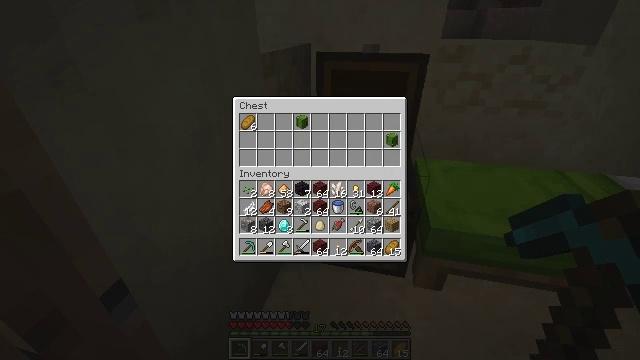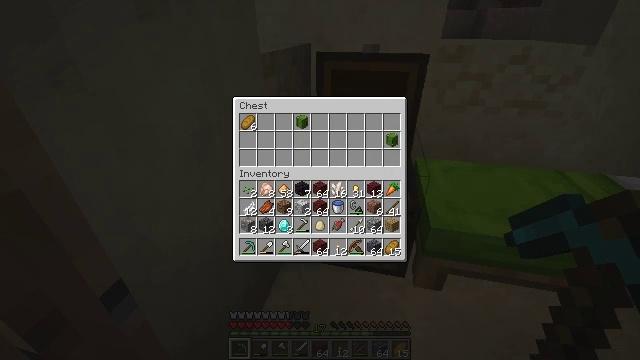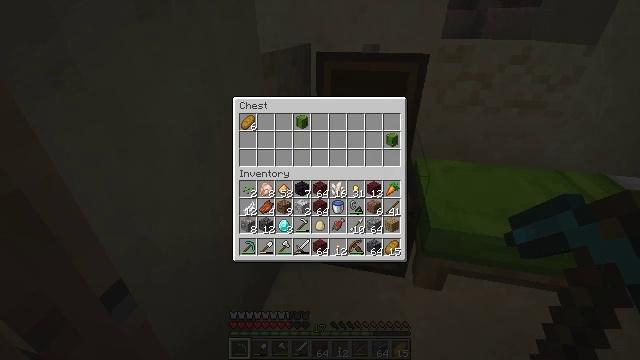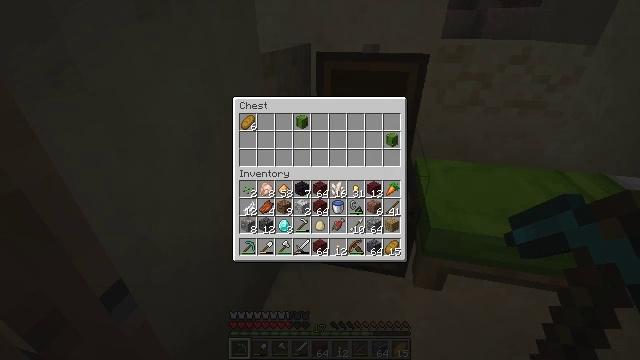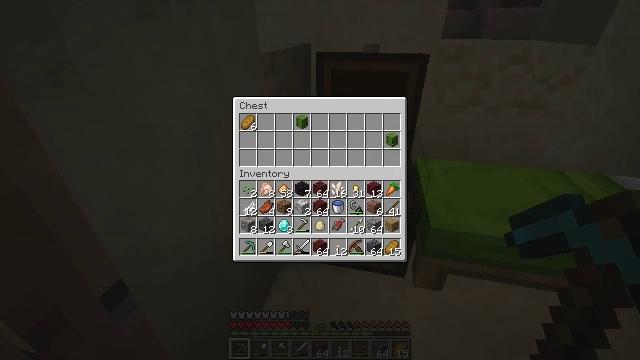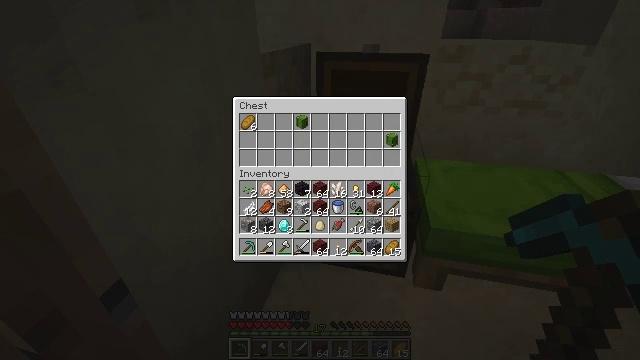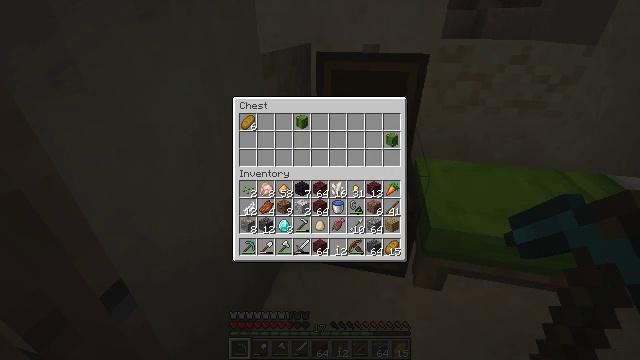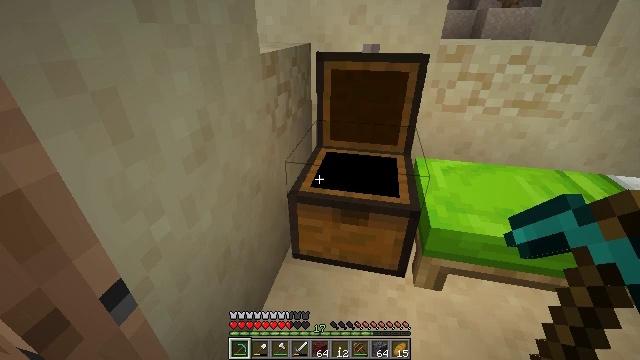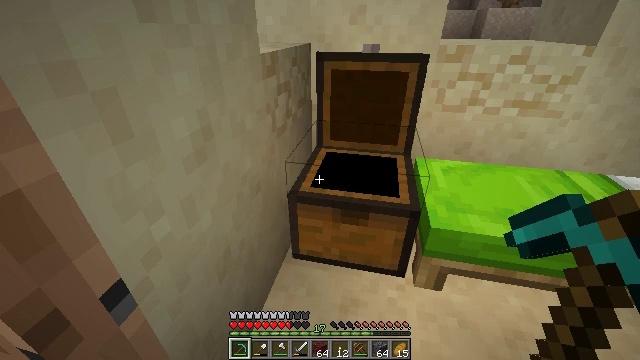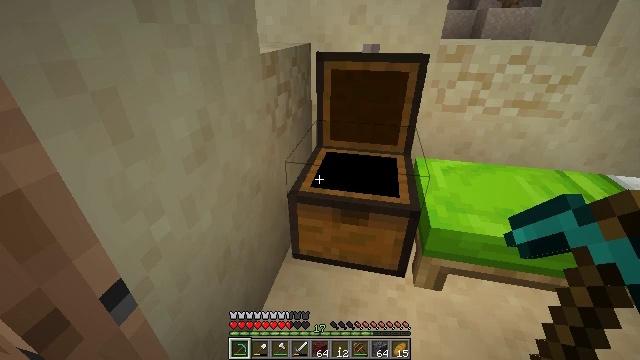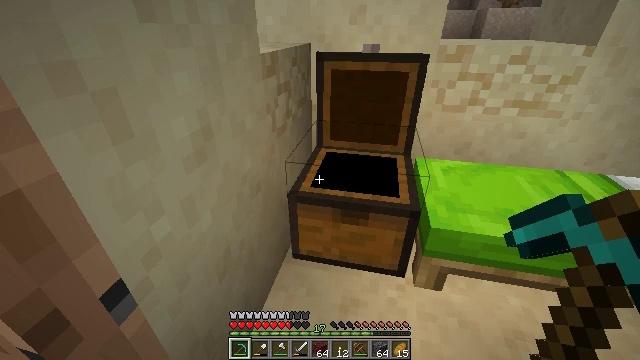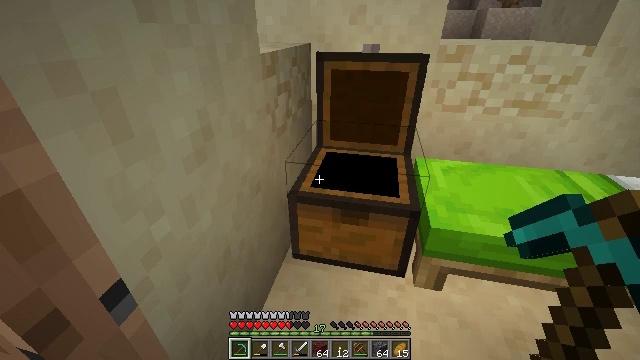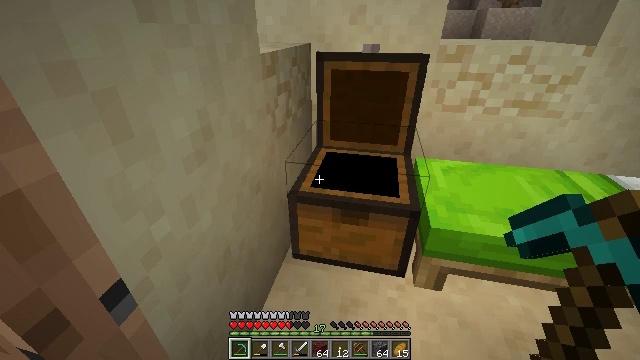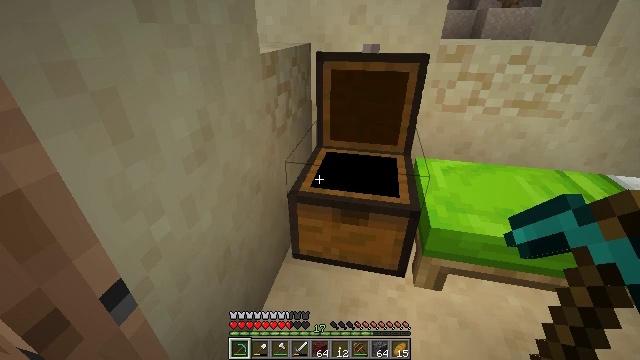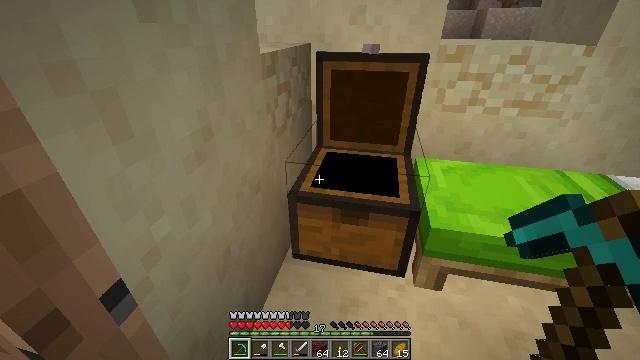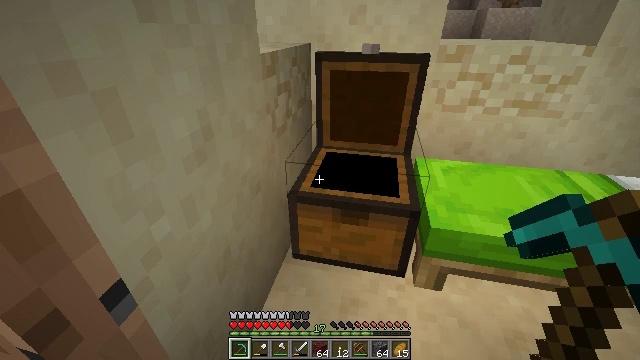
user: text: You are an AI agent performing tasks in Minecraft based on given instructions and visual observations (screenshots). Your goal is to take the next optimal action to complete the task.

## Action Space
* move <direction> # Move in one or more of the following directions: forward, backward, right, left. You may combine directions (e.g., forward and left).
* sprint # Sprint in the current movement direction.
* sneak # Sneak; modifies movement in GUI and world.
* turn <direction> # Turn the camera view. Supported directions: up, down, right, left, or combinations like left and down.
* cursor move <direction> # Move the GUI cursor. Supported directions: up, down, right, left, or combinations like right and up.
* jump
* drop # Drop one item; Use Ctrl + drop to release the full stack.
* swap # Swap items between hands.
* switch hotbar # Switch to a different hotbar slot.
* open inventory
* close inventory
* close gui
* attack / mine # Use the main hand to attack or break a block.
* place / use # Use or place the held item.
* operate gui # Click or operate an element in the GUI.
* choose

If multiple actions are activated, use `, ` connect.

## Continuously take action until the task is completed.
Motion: motion action
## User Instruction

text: Break the hay block to collect it.
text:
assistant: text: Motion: operate gui
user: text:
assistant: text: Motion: no_op
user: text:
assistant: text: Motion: no_op
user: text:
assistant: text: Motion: no_op
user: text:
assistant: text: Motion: no_op
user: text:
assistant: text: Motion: no_op
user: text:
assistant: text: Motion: no_op
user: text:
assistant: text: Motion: close gui
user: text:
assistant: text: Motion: no_op
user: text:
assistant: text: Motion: no_op
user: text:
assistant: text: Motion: no_op
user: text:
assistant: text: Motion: no_op
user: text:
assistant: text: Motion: no_op
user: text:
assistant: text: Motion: no_op
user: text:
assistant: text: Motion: no_op
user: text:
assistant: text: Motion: no_op
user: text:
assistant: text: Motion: no_op
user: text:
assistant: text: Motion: no_op
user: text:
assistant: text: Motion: no_op
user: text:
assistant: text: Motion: no_op
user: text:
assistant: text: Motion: no_op
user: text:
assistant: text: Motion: no_op
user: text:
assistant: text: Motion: turn left and up
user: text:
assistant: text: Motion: turn left and up
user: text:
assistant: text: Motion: turn left and up
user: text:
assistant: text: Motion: turn left and down
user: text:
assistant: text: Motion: turn left and down
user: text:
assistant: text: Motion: turn left and down
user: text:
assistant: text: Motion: turn left
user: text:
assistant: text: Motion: no_op